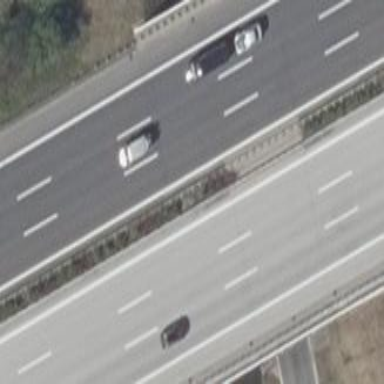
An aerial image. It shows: It's motorway area.